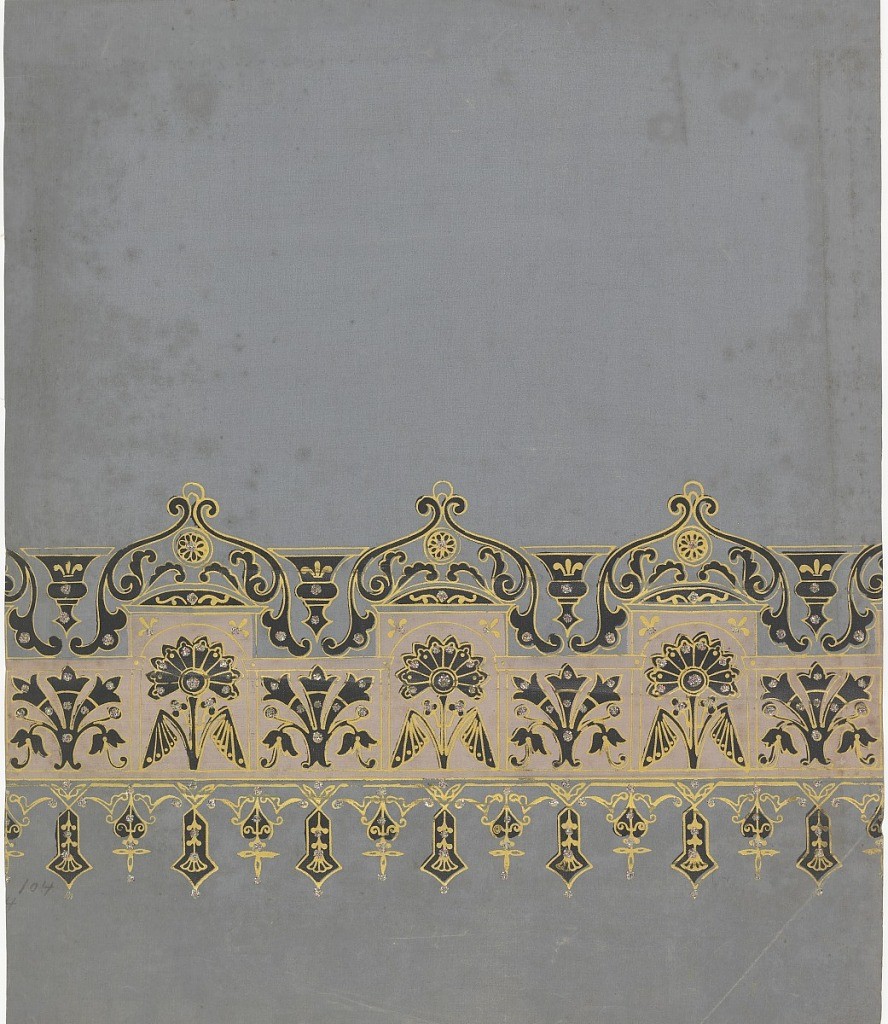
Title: Window shade
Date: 1880–1900
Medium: Block-printed
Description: Band of stylized floral motifs, with two motifs alternating, near bottom edge. Printed in black and gold with mica flake highlights, on mauve background. Band of ornament above and pendants below. Printed on gray fabric support.